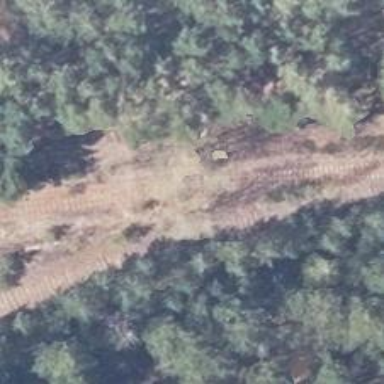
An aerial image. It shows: Abandoned railway spur.